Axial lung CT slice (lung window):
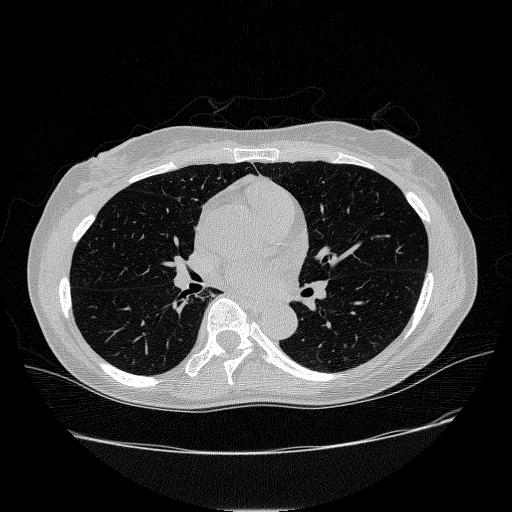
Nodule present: no